Question: Do you know any tutorial / project that implements tabs in the way that Apple did in the AppStore -> app detail page? Here is what I meant:

Of course I could write in by myself, but I was wondering if there isn't such think done before.
Thanks!
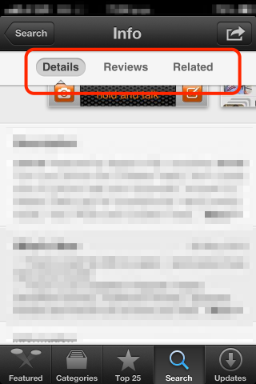
Answer: You should take a look at : <URL> , very useful!
Loris